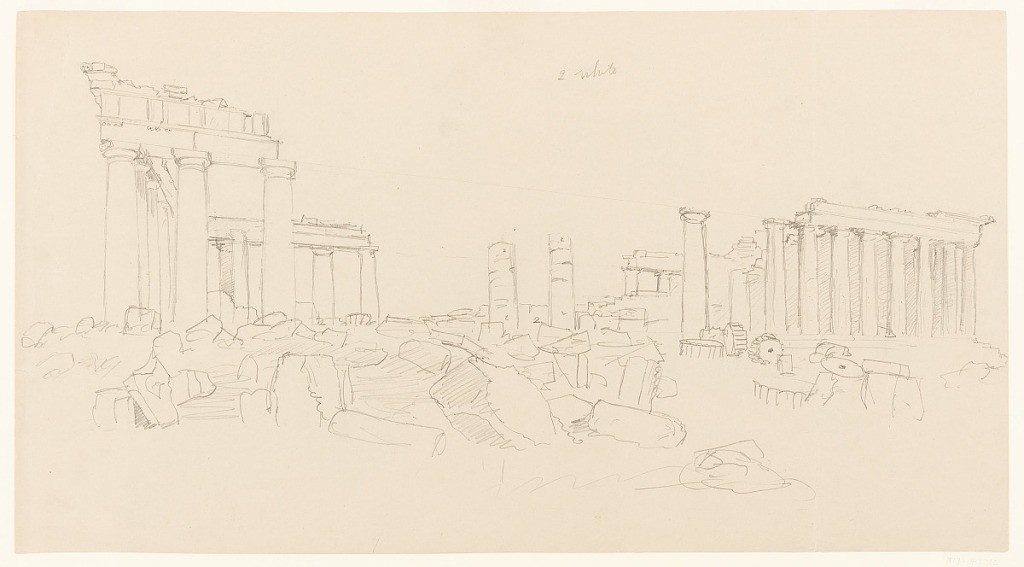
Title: The Parthenon and Ruined Fragments, Athens, Greece
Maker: Frederic Edwin Church, American, 1826–1900
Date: April 1869
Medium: Graphite on gray wove paper
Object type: Drawing
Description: Architecture sketch showing a view of the Parthenon in Athens, Greece, from the west. Ruinous blocks and fragmented columns and their drums litter the terrain in the foreground, while the Parthenon itself stretches horizontally across the composition in the middle distance. At center, two damaged columns stand isolated from the rest, indicating the epicenter of the blast that destroyed the original Parthenon, that sent ruinous fragments into the places they now reside. At left and right, the intact Doric colonnades and entablatures of the Parthenon's fore- and rear facades stand resolutely. The interior of the temple at right is heavily shaded. Between the two facades, the artist included two lines indicating the course of the missing entablature/roof.

Verso: Indistinct landscape sketch from Athens, Greece, showing the outline of a rugged mountain ridge with an arched ruin.